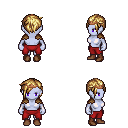
a pixel art fantasy rpg character, female body template, dark elf, purple skin, leather shoulder armor, red pants, blonde pixie cut hairstyle, bronze tiara, brown shoes, four views (front, back, left, right), 2x2 character sprite sheet, small pixel art, hard edges, no anti-aliasing